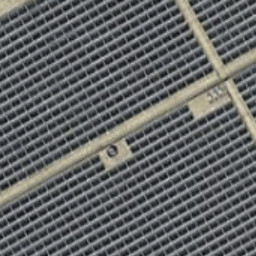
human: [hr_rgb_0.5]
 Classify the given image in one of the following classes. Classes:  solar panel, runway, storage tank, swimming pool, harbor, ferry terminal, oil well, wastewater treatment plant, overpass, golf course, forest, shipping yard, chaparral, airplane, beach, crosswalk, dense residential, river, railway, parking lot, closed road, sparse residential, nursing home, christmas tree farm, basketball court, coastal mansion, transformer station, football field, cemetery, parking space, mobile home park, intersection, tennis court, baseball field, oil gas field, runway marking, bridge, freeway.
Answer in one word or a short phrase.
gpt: solar panel